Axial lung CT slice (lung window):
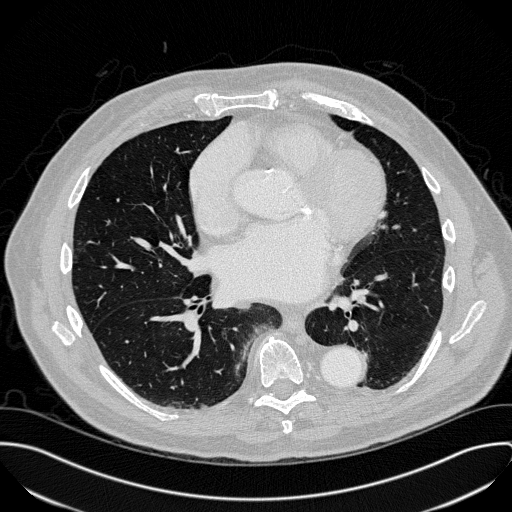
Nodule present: no